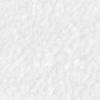
Label: no_change